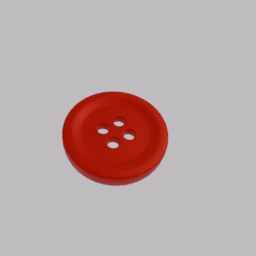
Label: people